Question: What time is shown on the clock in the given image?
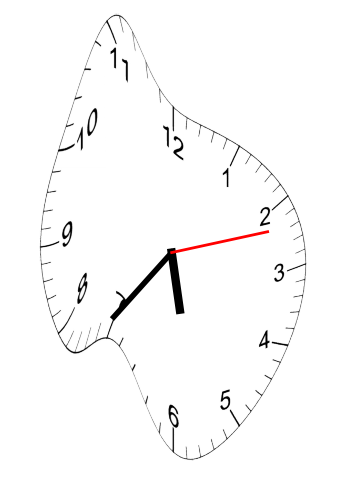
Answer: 05:36:12